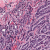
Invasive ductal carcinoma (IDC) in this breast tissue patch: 1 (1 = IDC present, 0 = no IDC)